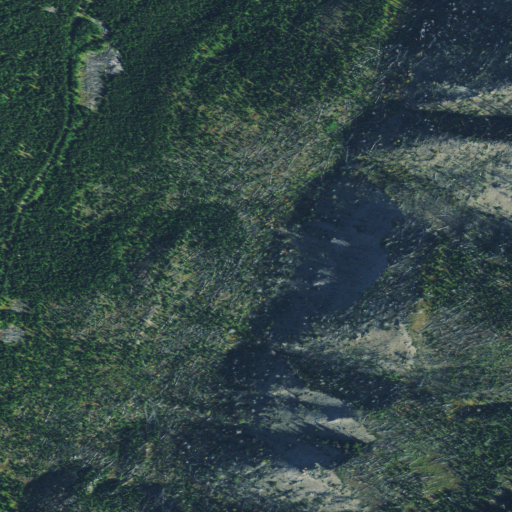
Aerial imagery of cliff(s) in Montana named Beaver Slide containing shrub and evergreen forest